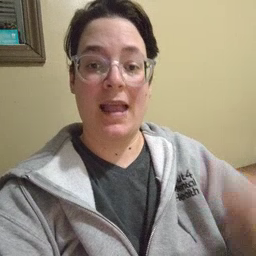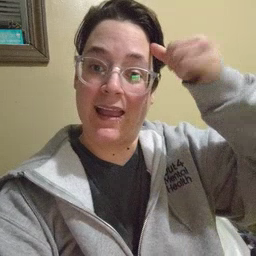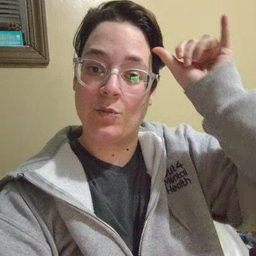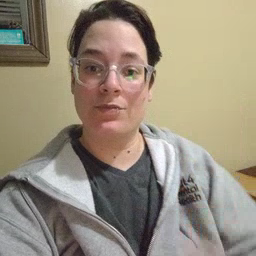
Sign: cow